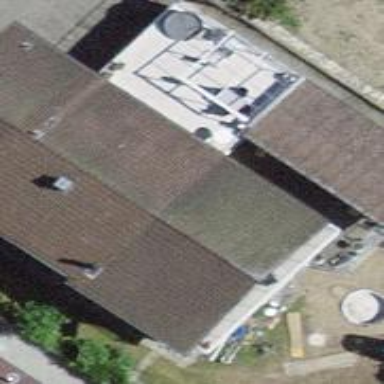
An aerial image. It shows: Garage building.